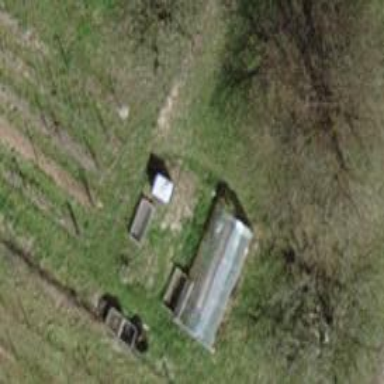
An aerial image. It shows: Shed building.